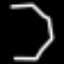
Label: octagon